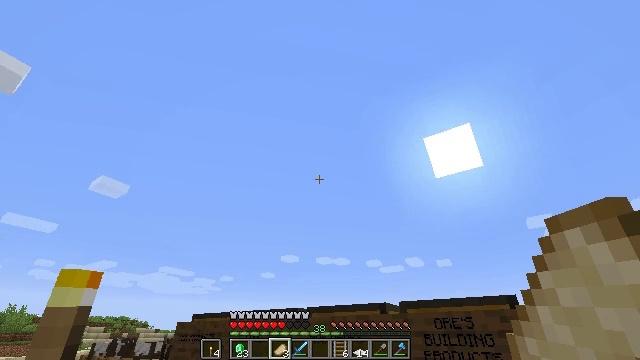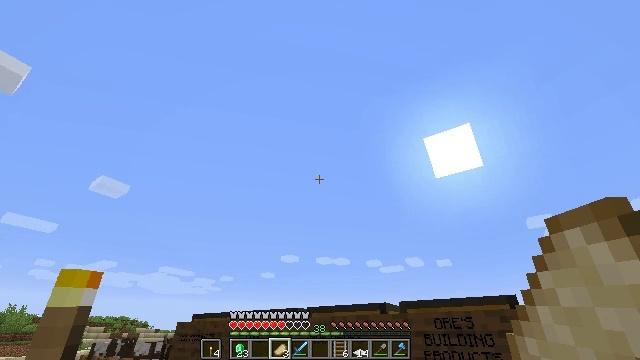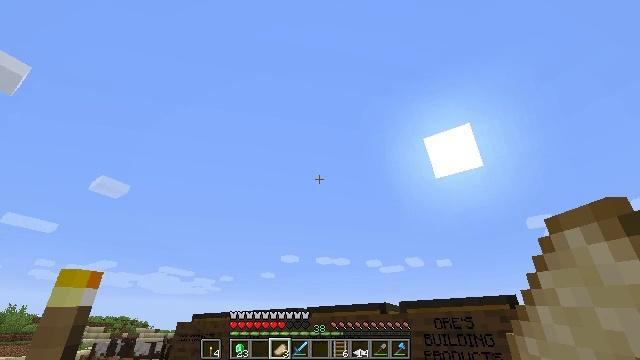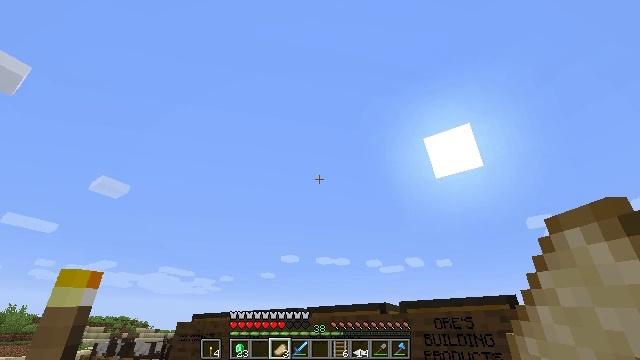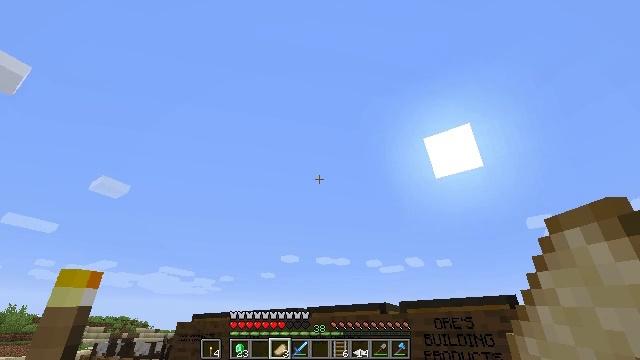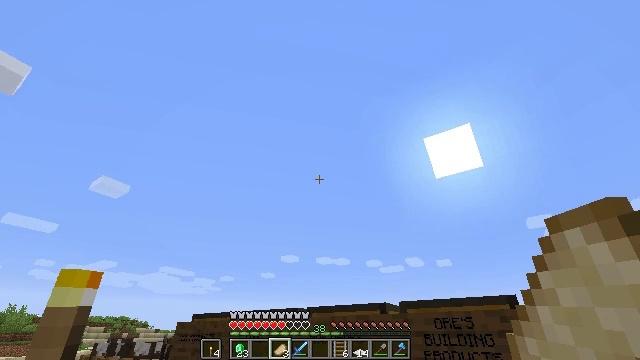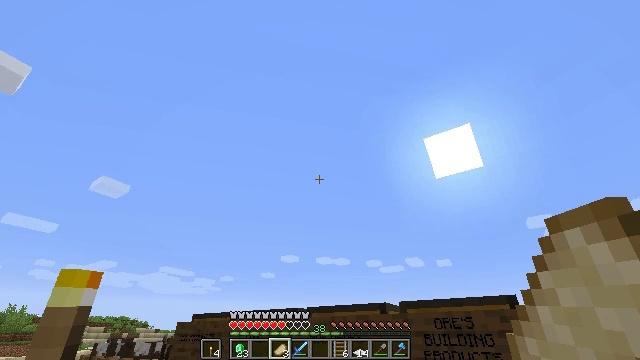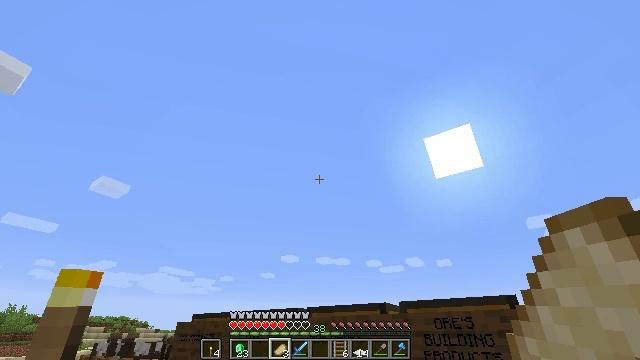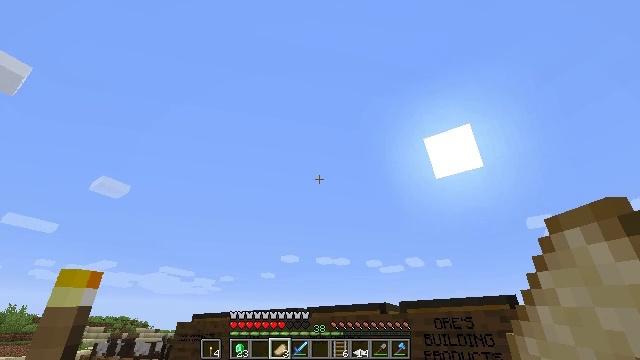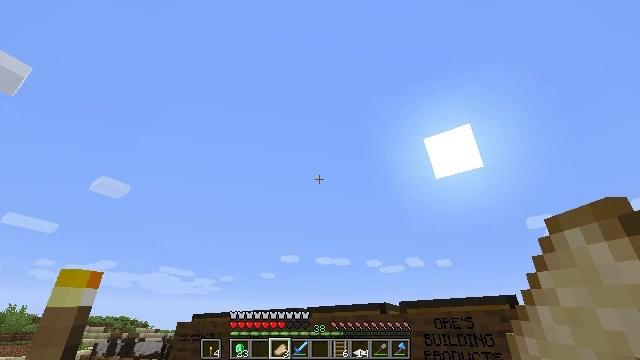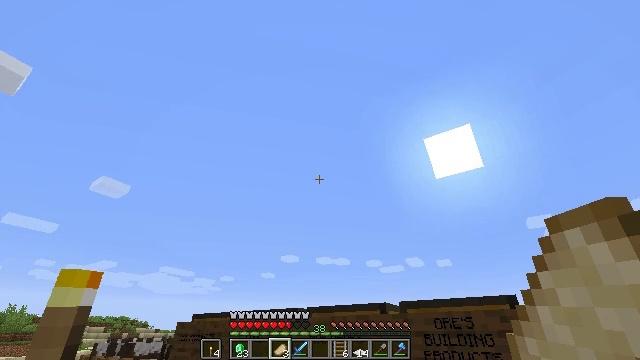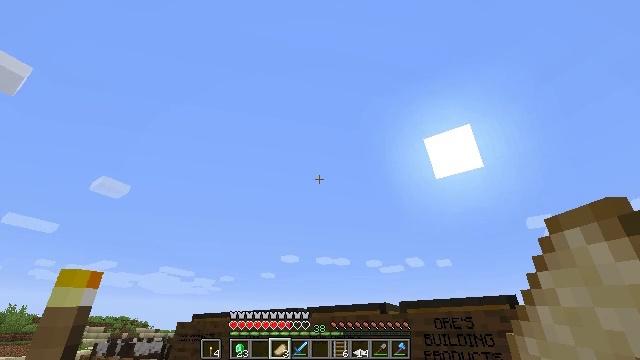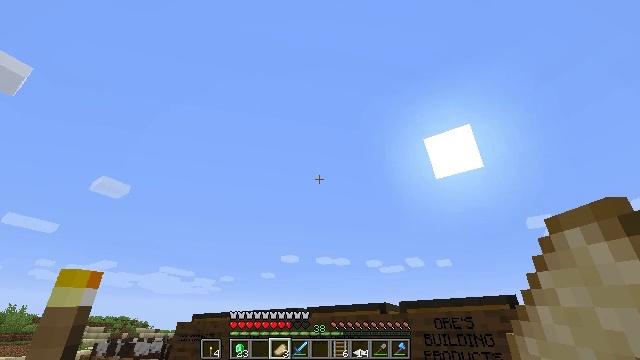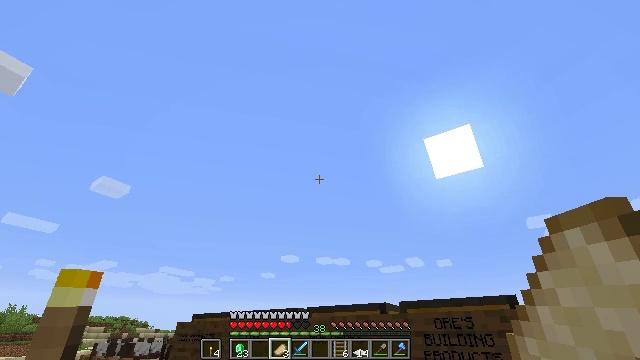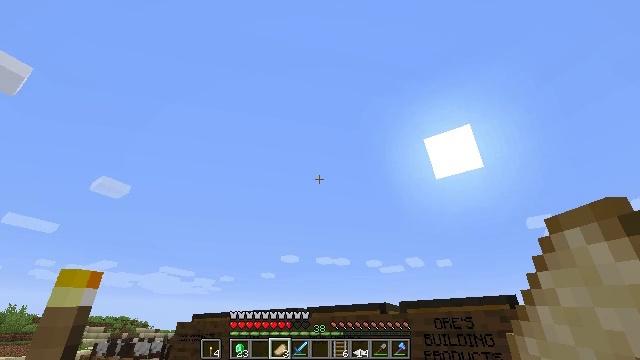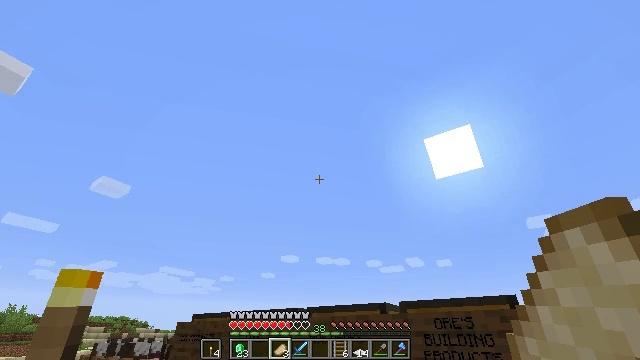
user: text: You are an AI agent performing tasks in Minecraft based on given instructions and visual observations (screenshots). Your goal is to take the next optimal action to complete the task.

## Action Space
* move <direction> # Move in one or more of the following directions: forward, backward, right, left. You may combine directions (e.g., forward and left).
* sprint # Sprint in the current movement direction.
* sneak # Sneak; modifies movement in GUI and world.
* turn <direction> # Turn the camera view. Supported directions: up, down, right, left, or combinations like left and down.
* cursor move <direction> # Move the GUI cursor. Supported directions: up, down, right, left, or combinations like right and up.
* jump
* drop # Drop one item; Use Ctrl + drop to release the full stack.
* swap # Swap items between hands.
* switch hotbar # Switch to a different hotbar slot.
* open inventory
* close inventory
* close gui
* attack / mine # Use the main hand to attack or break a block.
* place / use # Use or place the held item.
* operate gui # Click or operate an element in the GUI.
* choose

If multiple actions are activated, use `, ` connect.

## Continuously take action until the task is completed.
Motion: motion action
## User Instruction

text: Left click on the blast furnace to break it.
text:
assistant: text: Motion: use / place
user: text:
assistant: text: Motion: use / place
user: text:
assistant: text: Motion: use / place
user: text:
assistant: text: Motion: use / place
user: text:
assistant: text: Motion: use / place
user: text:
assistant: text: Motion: use / place
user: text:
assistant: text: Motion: use / place
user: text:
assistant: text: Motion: use / place
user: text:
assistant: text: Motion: use / place
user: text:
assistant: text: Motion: use / place
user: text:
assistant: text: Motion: use / place
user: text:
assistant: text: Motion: use / place
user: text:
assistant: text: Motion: use / place
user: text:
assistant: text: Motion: use / place
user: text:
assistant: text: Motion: use / place
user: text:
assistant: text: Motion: use / place
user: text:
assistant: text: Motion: use / place
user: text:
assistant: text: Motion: use / place
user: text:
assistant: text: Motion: use / place
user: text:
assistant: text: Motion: use / place
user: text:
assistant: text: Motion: use / place
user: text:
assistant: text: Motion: use / place
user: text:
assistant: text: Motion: use / place
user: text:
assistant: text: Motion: use / place
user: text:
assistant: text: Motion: use / place
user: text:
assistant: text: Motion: use / place
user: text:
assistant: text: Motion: use / place
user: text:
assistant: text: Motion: use / place
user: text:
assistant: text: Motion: use / place
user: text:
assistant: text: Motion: use / place